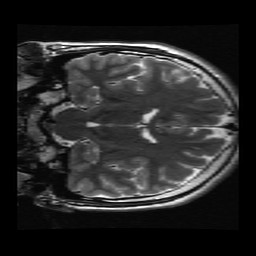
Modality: T2w
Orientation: coronal
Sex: male
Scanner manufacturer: ge
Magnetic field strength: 3 T
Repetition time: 5 s
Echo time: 0.1015 s